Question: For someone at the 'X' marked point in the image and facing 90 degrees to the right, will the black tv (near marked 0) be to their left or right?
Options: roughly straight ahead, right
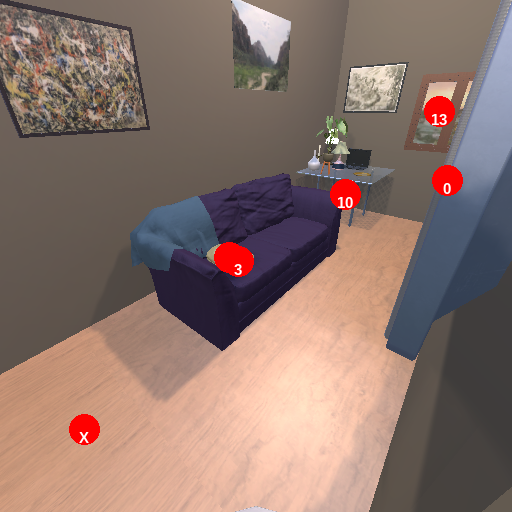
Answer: roughly straight ahead